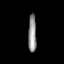
Tissue: prostate
Cell type: T cells
Senescence score: 0.2854
Nuclear area (px): 304
Mean DAPI intensity: 144.306